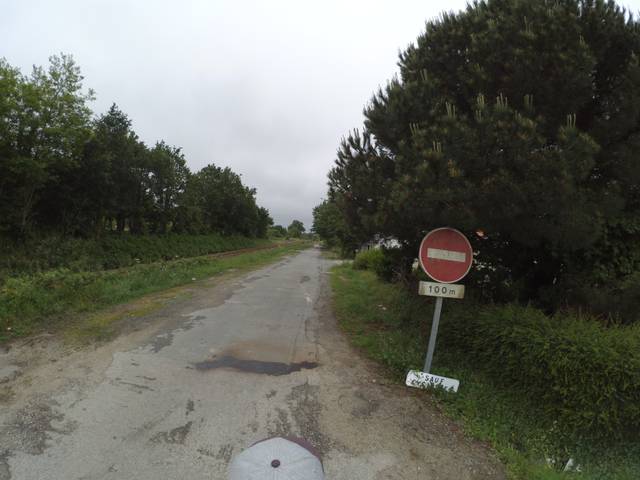
Region: France
Coordinates: 46.647, -1.434